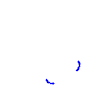
Particle: kaon